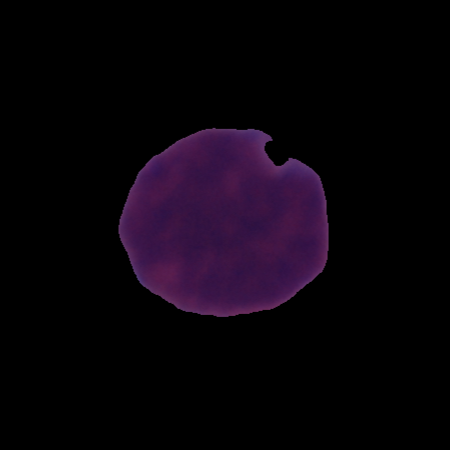
Label: cancer